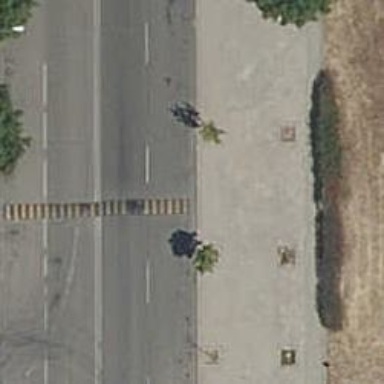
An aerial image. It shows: Bump for traffic calming.